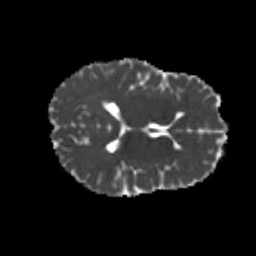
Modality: MD
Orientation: axial
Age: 22
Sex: female
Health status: healthy
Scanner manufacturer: philips
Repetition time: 7.389 s
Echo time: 0.08599 s